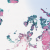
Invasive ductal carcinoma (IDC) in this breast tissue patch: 0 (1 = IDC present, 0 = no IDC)